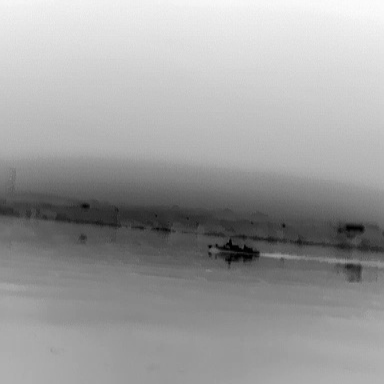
There is a warship in the infrared image.